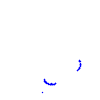
Particle: proton